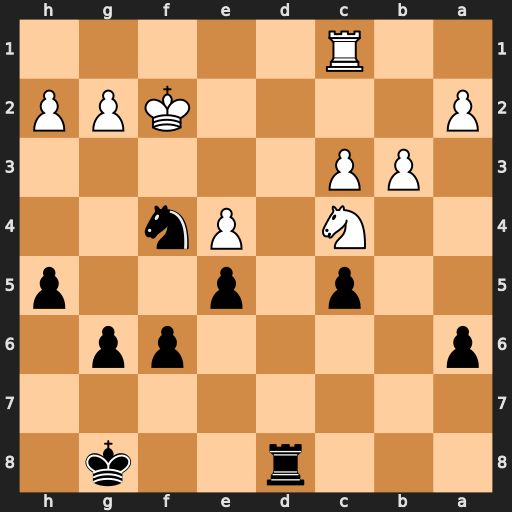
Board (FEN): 3r2k1/8/p4pp1/2p1p2p/2N1Pn2/1PP5/P4KPP/2R5
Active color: b
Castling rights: -
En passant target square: -
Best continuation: Nd3+ Kf3 Nxc1